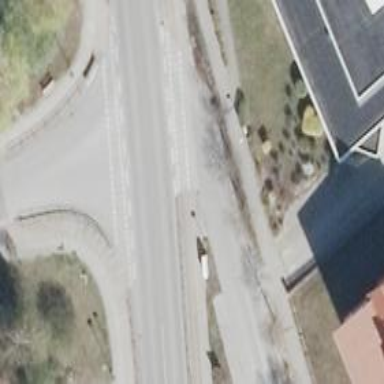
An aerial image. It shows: Secondary road with asphalt surface.